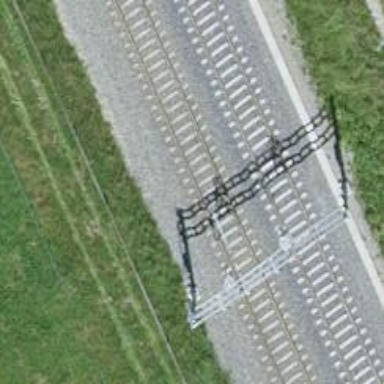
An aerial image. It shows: Single railway track with electrified contact line.